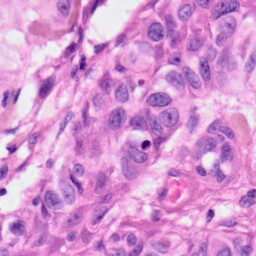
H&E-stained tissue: Skin